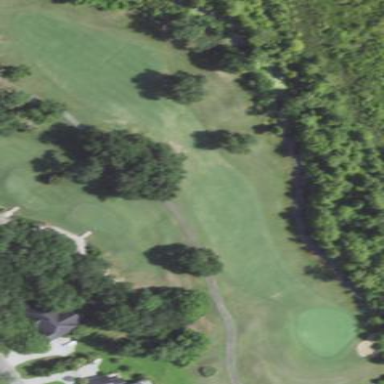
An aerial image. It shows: Grassy area designated as golf fairway.